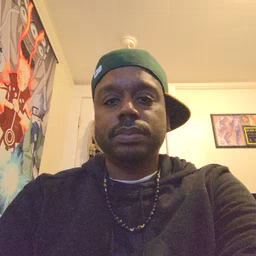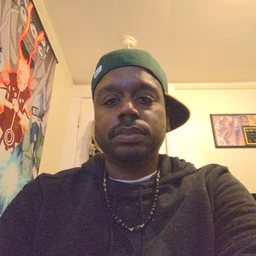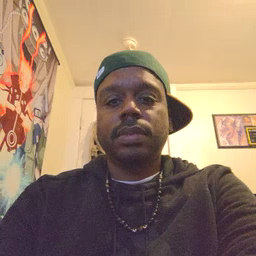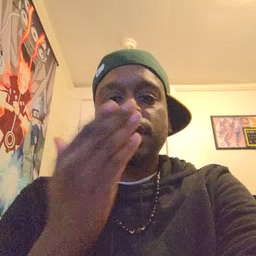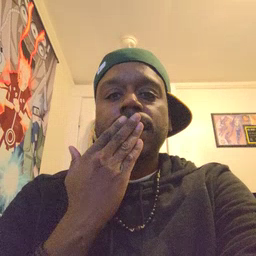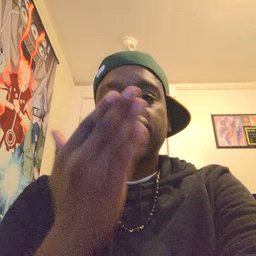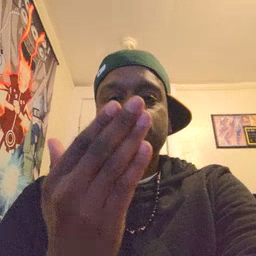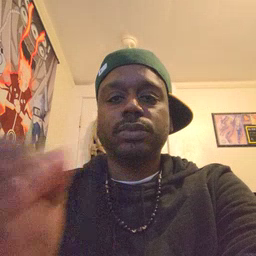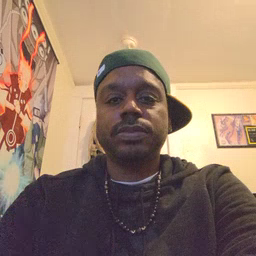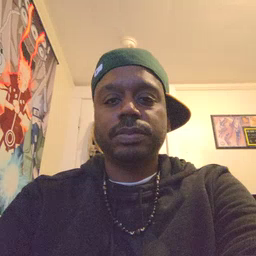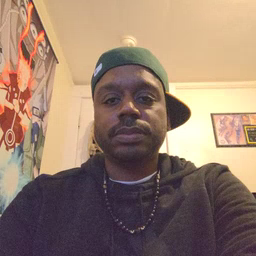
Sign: thankyou